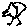
Label: bird